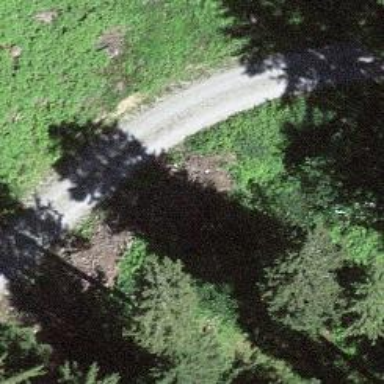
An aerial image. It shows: Unpaved track with grade3 tracktype.